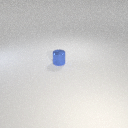
small blue metal cylinder